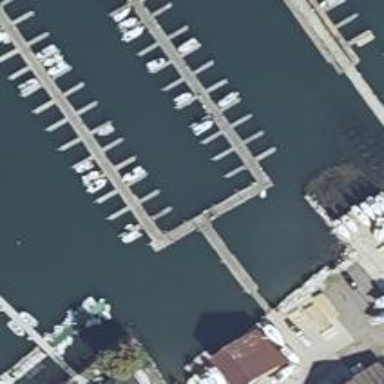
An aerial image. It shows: Man-made pier.